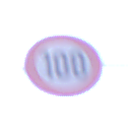
Verkehrszeichen: Geschwindigkeit100
Umgebung: Outdoor, Nature
Tageszeit: MorningAfternoon
Wetter: PartlyCloudy
Licht: Natural
Jahreszeit: NotSpecified
Kontrast: HighContrast